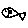
Label: fish